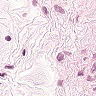
Metastatic tissue present: no